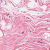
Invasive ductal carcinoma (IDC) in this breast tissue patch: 0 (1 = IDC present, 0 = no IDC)